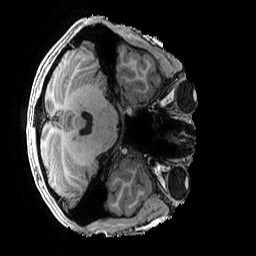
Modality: T1w
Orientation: axial
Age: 16
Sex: male
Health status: ill
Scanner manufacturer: ge
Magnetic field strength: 3 T
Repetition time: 0.007664 s
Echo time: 0.00342 s